Если луч лазера сфокусировать на группе нейтральных атомов, то их можно «захватить» и охладить до практически нулевой абсолютной температуры. При околонулевых температурах можно получить особое состояние вещества, называемое бозе-конденсатом. Нейтральный атом натрия можно представить в виде ядра с положительным зарядом $e$, которое окружено однородным электронным облаком с отрицательным зарядом $-e$. Масса облака пренебрежимо мала по сравнению с массой ядра. В отсутствие внешнего электрического поля центры электронного облака и ядра совпадают. Если атом поместить в электрическое поле, он поляризуется, т.е. у атома появляется дипольный момент. Этот диполь взаимодействует с тем же электрическим полем. Поле определяется распределением интенсивности $I(\vec{r})$ в лазерном пучке и частотой. Если специально подобрать частоту и интенсивность, можно создать потенциальную яму, размерами которой будут ограничены атомы. Атом, помещенный в однородное электрическое поле $\vec{E_0}=E_0 \hat{u}$ ($\hat{u}$ — единичный вектор), приобретает дипольный момент $\vec{p_0}=el\hat{u}=\alpha E_0 \hat{u}$ ($\alpha$ — поляризуемость).  Пусть в начальный момент времени поле выключено. Затем напряженность поля очень медленно повышают до $E_0$. В произвольный момент времени напряженность поля $\vec{E}=E\hat{u}$.
Найдите в этом случае мгновенную поглощаемую атомом мощность. Ответ выразите через векторы $\vec{E}$ и $\dot{\vec{p}}$ ($\dot{\vec{p}}$ — скорость изменения дипольного момента).
Найдите полную работу, совершенную полем к моменту, когда его напряженность достигла $E_0$, и отсюда получите выражение для потенциальной энергии диполя $U_{induced}$ через векторы $\vec{E_0}$ и $\vec{p_0}$. Если поле выключить, то электронное облако в атоме колеблется с собственной частотой $\omega_0$. Рассмотрим атом в переменном электрическом поле $\vec{E}(\vec{r},t) =\hat{u}\ E_0(\vec{r})\cos\omega t$ . Индуцированный дипольный момент $\vec{p}$ будет осциллировать с той же частотой $\omega$. Колеблющийся диполь, как известно, излучает. Это приводит к тому, что дипольный момент и внешнее поле сдвинуты по фазе: $\vec{p}(\vec{r},t)=\hat{u}\ E_0(\vec{r})\alpha(\omega)\cos[\omega t+\varphi(\omega)]$, причем и поляризуемость $\alpha$, и сдвиг фаз $\varphi$ зависят от частоты $\omega$. Т.к. эти процессы происходят с высокой частотой, мы можем наблюдать и измерять лишь усредненные по периоду $2\pi/\omega$ величи́ны. По определению усреденение некой величины по периоду значит $\left\langle {f\left( t \right)} \right\rangle = \cfrac{\omega }{{2\pi }}\int\limits_0^{2\pi /\omega } {f\left( t \right)dt} $. Здесь и далее запись $\langle ... \rangle$ означает усреднение величины в скобках по времени. Интенсивность $I(\vec{r})$ лазерного пучка связана с амплитудой $E_0$ электрического поля следующим образом: $I(\vec{r})=\cfrac{\varepsilon_0c\ E_0^2(\vec{r})}{2}$ , где $\varepsilon_0$ — электрическая постоянная и $c$ — скорость света.
Найдите потенциальную энергию диполя ${U_{dip}}\left( {\vec r} \right) = \left\langle {{U_{induced}}\left( {\vec r,t} \right)} \right\rangle $. Ответ выразите через $\alpha,\:\varphi,\:\varepsilon_0,\:c$ и $I(\vec{r})$. Когда атомы находятся в лазерном пучке, на них рассеиваются фотоны. Это можно описать поглощением и испусканием света. Эти процессы характеризуются скоростью рассеяния $\Gamma_{sc}(\overrightarrow{r})=\dfrac{\langle P_{abs}(\overrightarrow{r})\rangle}{\hslash\omega} $. Где $\langle P_{abs}(\overrightarrow{r})\rangle$ — усредненная по времени мощность, поглощаемая из лазерного пучка, а $\hbar\omega$ — энергия фотона $(\hbar=h/2\pi)$.
Выразите $\Gamma_{sc}(\vec{r})$ через $\alpha,\:\varphi,\:\varepsilon_0,\:c,\:I(\vec{r}),\ \hslash$ и $\omega$. Обе величины $U_{dip}$ и $\Gamma_{sc}(\vec{r})$ зависят от поляризуемости $\alpha$. Чтобы ее рассчитать, рассмотрим одномерный осциллятор в поле $\vec{E}(t)=\hat{u}\ E_0\cos\omega t$. Ось $Ox$ параллельна единичному вектору $\hat{u}$. Координатой $x$ обозначим смещение электронного облака, полагая ядро неподвижным. В уравнение колебаний входят три слагаемых. $\bullet$ $-m_e\omega_0^2x\cdot\hat{u}$ — возвращающая сила, соответствующая свободным колебаниям с собственной частотой $\omega_0$, $\bullet$ $-eE_0 \cos\omega t\cdot\hat{u}$ — вынуждающая сила, $$ $\bullet$ $-m_{e}\gamma_{\omega}\dot{x} \cdot \hat{u}$ — затухание, связанное с излучением. Оно характеризуется коэффициентом затухания $\gamma_{\omega}$, зависящим от частоты. Итак, уравнение колебаний выглядит следующим образом: $\ddot x + {\gamma_\omega }\dot x + \omega _0^2x = \cfrac{{ - eE_0 \cos \omega t}}{{{m_e}}}$, и его решение может быть найдено в виде $x=x_0\cos(\omega t+\varphi)$. Здесь $x_0$ и $\varphi$ нужно определять.
Выразите поляризуемость $\alpha$ через $\gamma_{\omega},\:e,\:m_e,\:\omega_0$ и $\omega$. Рассмотрим еще одну упрощенную модель, в которой в отсутствие внешнего поля центр электронного облака движется по круговой орбите с частотой $\omega$ и скоростью $v$. Когда электрон движется с ускорением, мощность излучения задается формулой ${P_L} = \cfrac{1}{{6\pi {\varepsilon _0}}}\cfrac{{{e^2}{a^2}}}{{{c^3}}}$, $a$ — ускорение. Силу, соответствующую затуханию, можно записать как ${F_d} = - {m_e}{\gamma _\omega }v$. Считайте, что энергия, теряемая электроном за один оборот, много меньше его полной энергии.
Выразите коэффициент затухания $\gamma_{\omega}$ через $e,\ \varepsilon_0,\ c,\ m_e$ и $\omega$. Когда частота вынуждающей силы $\omega$ близка к собственной частоте осциллятора $\omega_0,$ поляризуемость возрастает. Это приводит как к росту потенциальной энергии диполя, так и к увеличению скорости рассеяния. В экспериментах стараются снизить рассеяние, аглубину потенциальной ямы поддержать на достаточном уровне. Для оптимизации этого удобно использовать величину ${{U_{dip}}\left( {\vec r} \right)}/{\hbar {\Gamma _{sc}}\left( {\vec r} \right)}$.
Определим при $\omega=\omega_0$ коэффициент затухания $\gamma \equiv {\gamma _{{\omega _0}}}$. Выразите ${{U_{dip}}\left( {\vec r} \right)}/{\hbar {\Gamma _{sc}}\left( {\vec r} \right)}$ через $\omega,\ \omega_0$ и $\gamma$. В предыдущем пункте было получено, что ${\Gamma _{sc}}\left( {\vec r} \right)$ — величина положительная, а при $\omega<\omega_0$ отношение ${{U_{dip}}\left( {\vec r} \right)}/{\hbar {\Gamma _{sc}}\left( {\vec r} \right)}$ отрицательно. Это означает, что потенциальная энергия отрицательна, и атомы удерживаются в той области пучка, где интенсивность максимальна (в оптической ловушке). Если начать уменьшать глубину потенциальной ямы, то высокоэнергетичные атомы покинут область. Это значит, что удерживаемый газ атомов можно охладить до сверхнизких температур и получить бозе-конденсат. Рассмотрим известный эксперимент с разреженным газом атомов натрия, которые могут образовывать бозе-конденсат. Атомы удерживаются оптической ловушкой. Лазер излучает на длине волны $\lambda$, которой соответствует $\omega < \omega_0$. Распределение интенсивности в пучке задается гауссовой функцией $I\left( {\rho ,z} \right) = \cfrac{{2P}}{{\pi D^2{{\left( z \right)}}}}\ \exp \left( { - \cfrac{{2{\rho ^2}}}{{D^2{{\left( z \right)}}}}} \right)$, где $\rho = \sqrt {{x^2} + {y^2}} $, а ширина пучка $D\left( z \right) = {D_0}\sqrt {1 + {z^2}/z_R^2} $ и ${z_R} = \pi D_0^2/\lambda $ (рис. 2а). Полная мощность излучения $P$ и минимальная ширина пучка $D_0$ определяют параметры потенциальной ямы (оптической ловушки). Один из них — ее глубина $U_{depth}$, которая определяется как абсолютное значение потенциальной энергии в ее локальном минимуме (рис. 2b). На бесконечности потенциальную энергию принимают нулевой.
Выразите глубину потенциальной ямы $U_{depth}$ через $c,\ \omega,\ \omega_0,\ \gamma,\ P$ и $D_0$.
Пусть мощность лазера $P=4$ мВт, длина волны излучения $\lambda=985$ нм, $D_0=6$ мкм, длина волны D-линии натрия $\lambda_0=589$ нм. Получите выражение, а также численно рассчитайте глубину потенциальной ямы $U_{depth}$. Ответ приведите в Кельвинах эквивалентной температуры $T_0$, при которой тепловая энергия атомов равна глубине потенциальной ямы. При температуре электронного облака $T$, много меньшей, чем определенная выше температура $T_0$, потенциальную энергию у дна ямы можно приближенно считать гармонической $U_{dip}(\rho,z)=- U_{depth}+\cfrac{1}{2}\ m\ \Omega_{\rho}^2\rho^2+\cfrac{1}{2}\ m\ \Omega_z^2z^2$, где $m$ — масса атома натрия, а $\Omega_{\rho},\:\Omega_z$ — частоты колебаний в соответствующих направлениях.
Выразите $\Omega_{\rho}$ и $\Omega_z$ через $T_0,\:m,\:D_0,\:z_R$ и постоянную Больцмана $k_B$. При низких тепературах газ атомов натрия состоит из атомов бозе-конденсата и тепловых атомов. Атомы бозе-конденсата подчиняются соотношению неопределенностей, таким образом можно оценить размер области, занимаемой газом, и распреление скоростей в ней. С другой стороны, тепловые атомы описываются уравнениями классической физики и подчиняются распределению Максвелла-Больцмана. Среднее расстояние от атомов натрия до центра ловушки — это характерный размер области, занимаемой газом. Потенциальная энергия монотонно возрастает с ростом размера области, атом пытается ее уменьшить, стараясь занять уровень с минимальной энергией. С другой стороны, по мере уменьшения размера области, соотношение неопределенностей приводит к увеличению скорости атомов, т.е. к увеличению кинетической энергии. Поэтому существует некий оптимальный размер этой области, когда описанные эффекты скомпенсированы. Рассмотрим одномерную потенциальную яму $U(z)=\mathrm{const}+\cfrac{1}{2}\ m\Omega_z^2z^2$.
Оцените размер области $z_0$, занимаемой газом в состоянии бозе-конденсата. Ответ выразите через $m,\:\hbar$, $\Omega_z$.
Выразите энергию $E_{\mathrm{min}}$ низшего энергетического уровня через $\hbar$ и $\Omega_z$.
Выразите среднюю скорость $v_0$ атомов через $m,\:\hbar$, $\Omega_z$. Рассмотрим, как будут вести себя атомы газа из бозе-конденсата и тепловые атомы, если отключить ловушку. Распределение скоростей тепловых атомов — максвелловское, даже если ловушка анизотропна. Напротив, распределение скоростей в бозе-консате анизотропно. А именно, бозе-конденсат расширяется быстрее вдоль осей, где он удерживался сильнее, по сравнению со скоростью расширения вдоль оси, где он удерживался слабо. Если представить, что удерживаемый бозе-конденсат имел сигарооразную форму, то после отключения ловушки он примет форму, более похожую на блинчик.
Выразите отношение ${z_0}/{\rho_0}$ через $\Omega_{\rho}$ и $\Omega_z$, где $z_0$ и $\rho_0$ — начальные размеры области, занимаемой бозе-конденсатом.
Если выключить ловушку, то бозе-конденсат будет разлетаться с различными скоростями $v_{\rho}$ и $v_z$ в разных направлениях. Выразите отношение ${v_{\rho}}/{v_z}$ через $\Omega_{\rho}$ и $\Omega_z$.
Найдите отношение ${z_L}/{\rho_L}$ размеров области расширяющегося бозе-конденсата, когда они намного больше первоначальных (${z_L} \gg {z_0}$ и ${\rho _L} \gg {\rho _0}$). Скорости расширения бозе-конденсата считайте неизменными.
Найдите отношение ${{{z_{T,L}}}}/{{{\rho _{T,L}}}}$ размеров области расширяющегося газа тепловых атомов, когда размеры намного больше первоначальных (${z_{T,L}} \gg {z_0}$ и ${\rho _{T,L}} \gg {\rho _0}$).
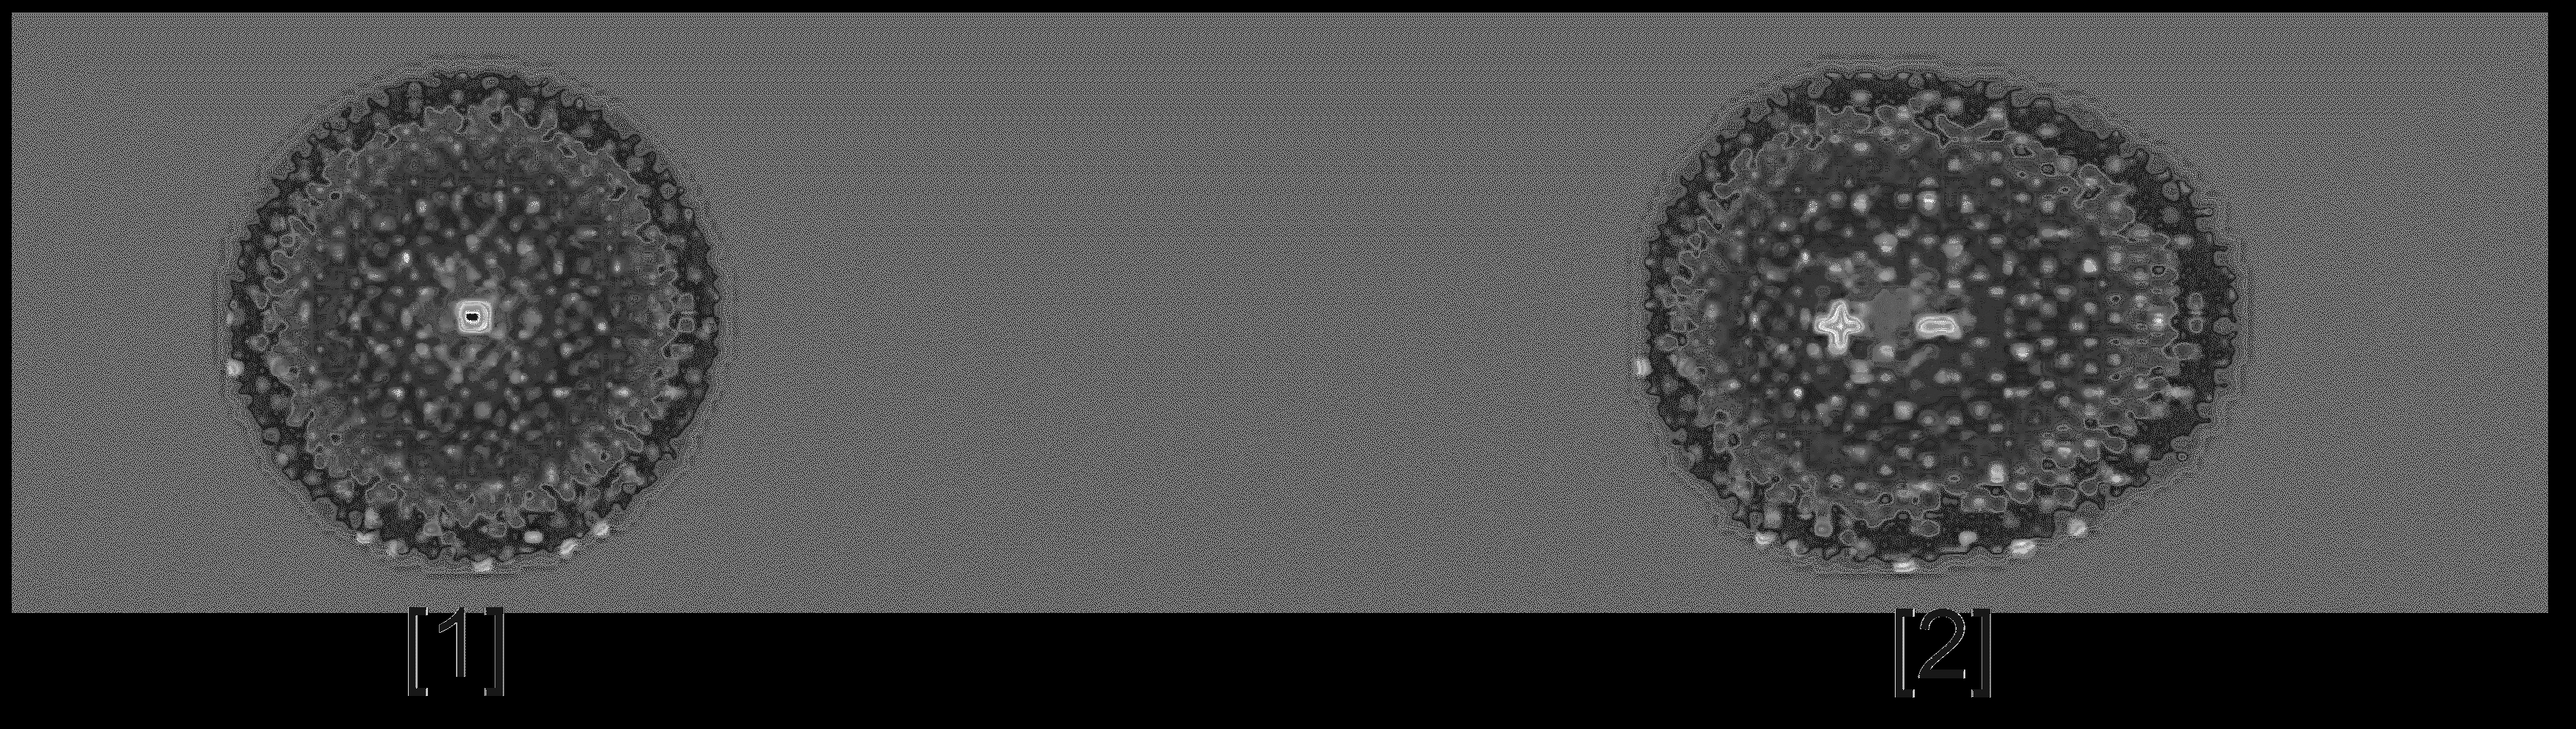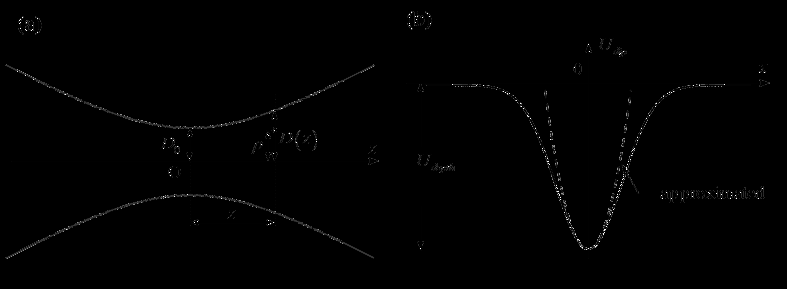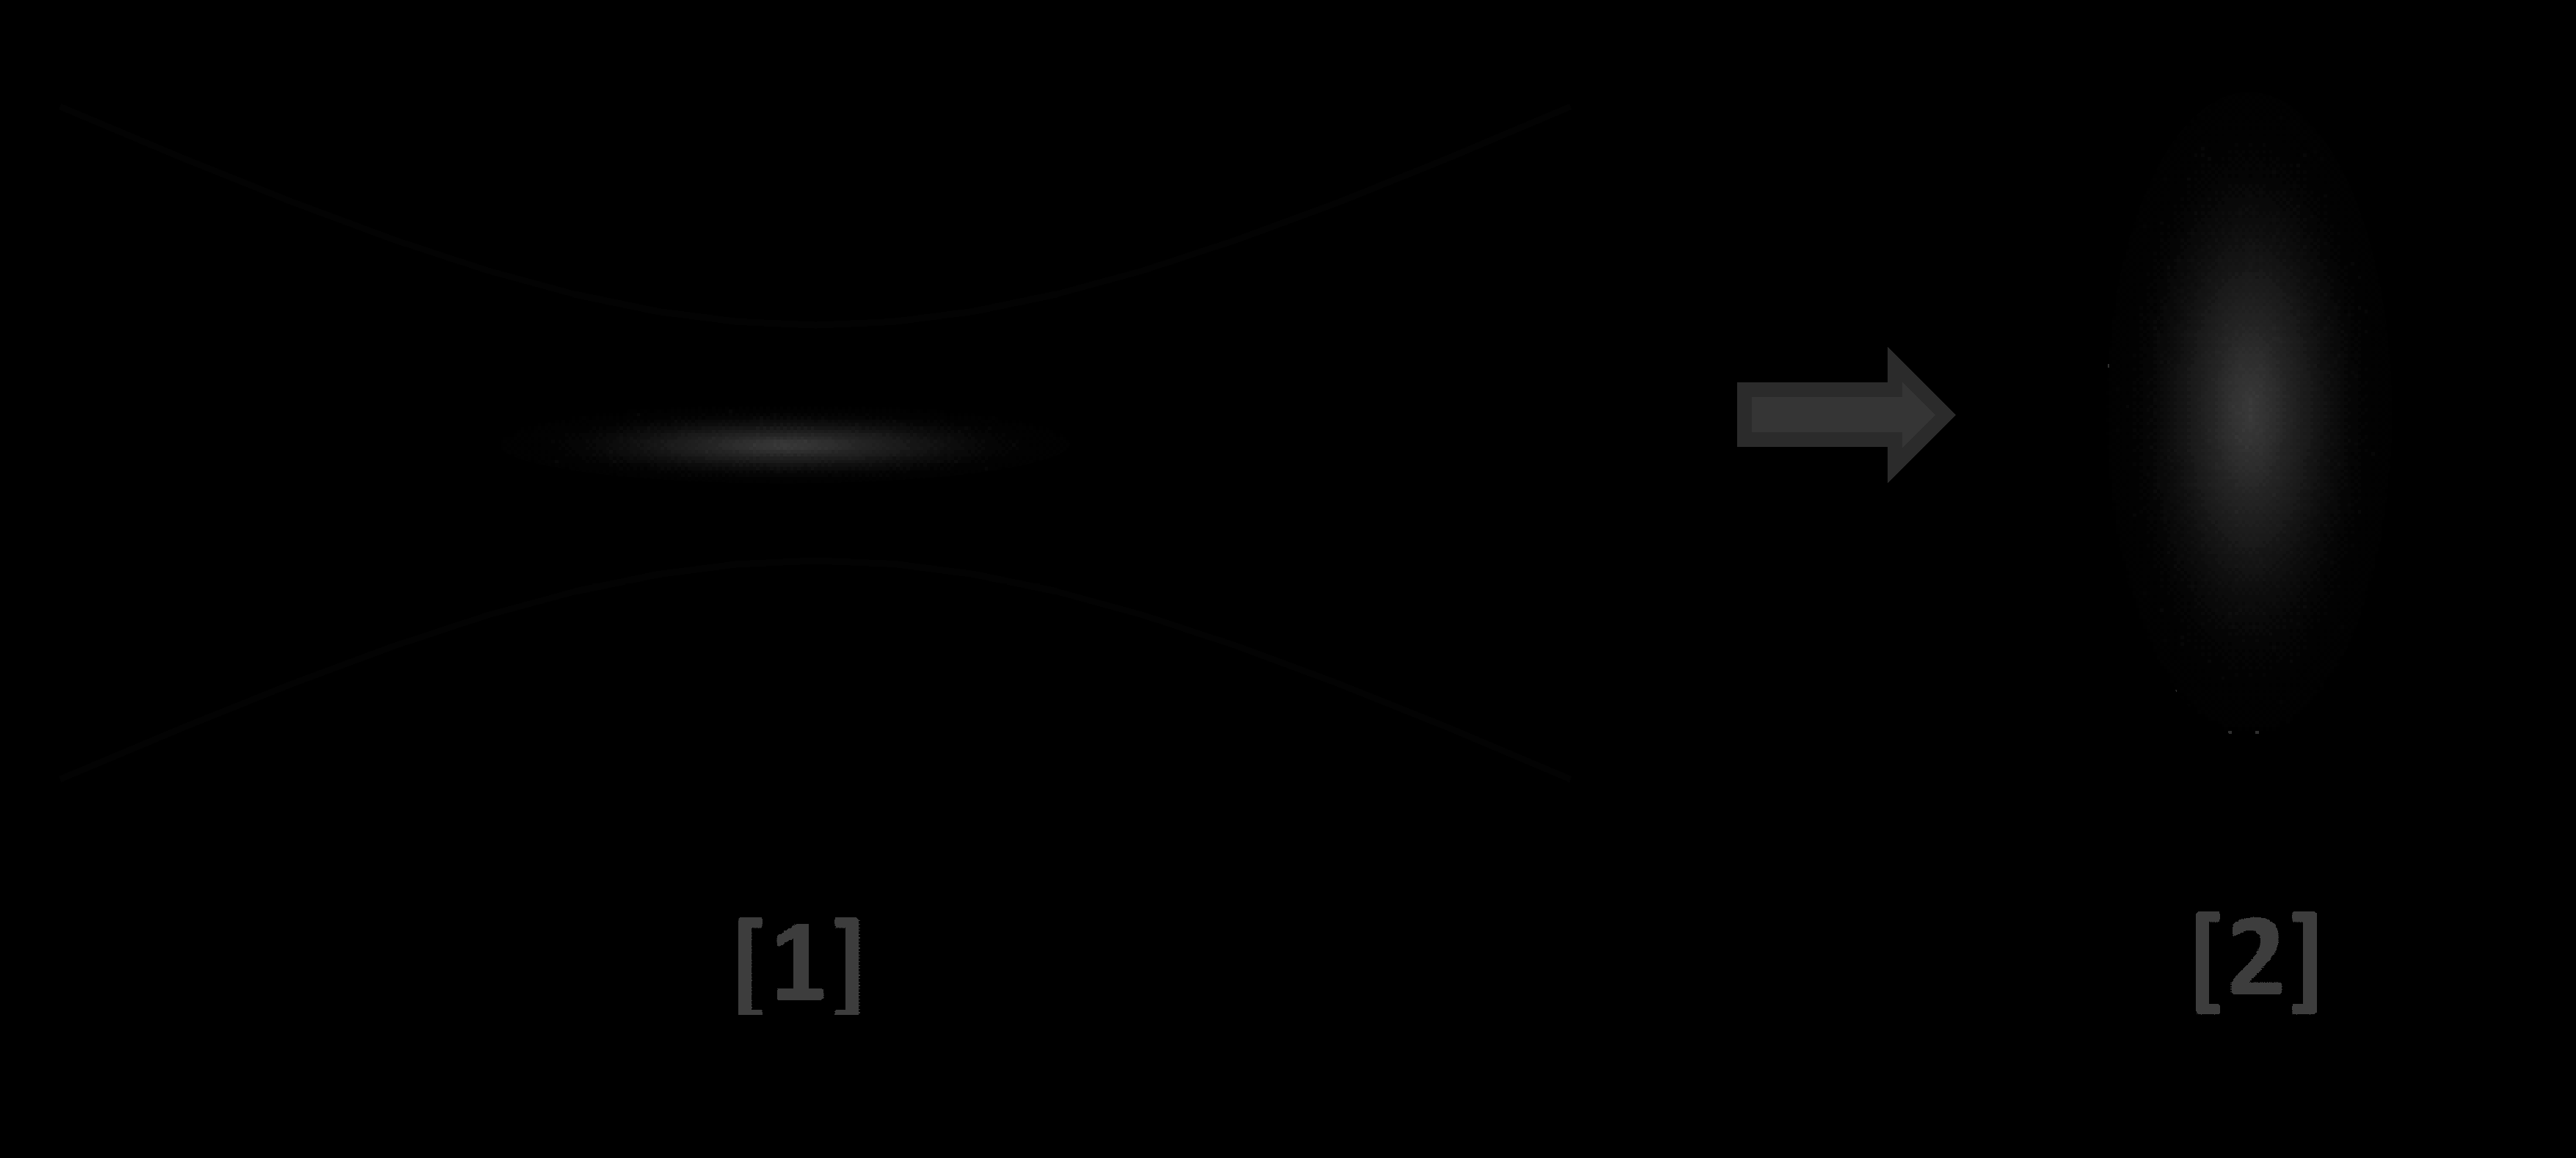
Найдите в этом случае мгновенную поглощаемую атомом мощность. Ответ выразите через векторы $\vec{E}$ и $\dot{\vec{p}}$ ($\dot{\vec{p}}$ — скорость изменения дипольного момента).

Найдите полную работу, совершенную полем к моменту, когда его напряженность достигла $E_0$, и отсюда получите выражение для потенциальной энергии диполя $U_{induced}$ через векторы $\vec{E_0}$ и $\vec{p_0}$.

Найдите потенциальную энергию диполя ${U_{dip}}\left( {\vec r} \right) = \left\langle {{U_{induced}}\left( {\vec r,t} \right)} \right\rangle $.   Ответ выразите через $\alpha,\:\varphi,\:\varepsilon_0,\:c$ и $I(\vec{r})$.

Выразите $\Gamma_{sc}(\vec{r})$ через $\alpha,\:\varphi,\:\varepsilon_0,\:c,\:I(\vec{r}),\ \hslash$ и $\omega$.

Выразите поляризуемость $\alpha$ через $\gamma_{\omega},\:e,\:m_e,\:\omega_0$ и $\omega$.

Выразите коэффициент затухания $\gamma_{\omega}$ через $e,\ \varepsilon_0,\ c,\ m_e$ и $\omega$.

Определим при $\omega=\omega_0$ коэффициент затухания $\gamma \equiv {\gamma _{{\omega _0}}}$.   Выразите ${{U_{dip}}\left( {\vec r} \right)}/{\hbar {\Gamma _{sc}}\left( {\vec r} \right)}$ через $\omega,\ \omega_0$ и $\gamma$.

Выразите глубину потенциальной ямы $U_{depth}$ через $c,\ \omega,\ \omega_0,\ \gamma,\ P$ и $D_0$.

Пусть мощность лазера $P=4$ мВт, длина волны излучения $\lambda=985$ нм, $D_0=6$ мкм, длина волны D-линии натрия $\lambda_0=589$ нм. Получите выражение, а также численно рассчитайте глубину потенциальной ямы $U_{depth}$. Ответ приведите в Кельвинах эквивалентной температуры $T_0$, при которой тепловая энергия атомов равна глубине потенциальной ямы.

Выразите $\Omega_{\rho}$ и $\Omega_z$ через $T_0,\:m,\:D_0,\:z_R$ и постоянную Больцмана $k_B$.

Оцените размер области $z_0$, занимаемой газом в состоянии бозе-конденсата. Ответ выразите через $m,\:\hbar$, $\Omega_z$.

Выразите энергию $E_{\mathrm{min}}$ низшего энергетического уровня через $\hbar$ и $\Omega_z$.

Выразите среднюю скорость $v_0$ атомов через $m,\:\hbar$, $\Omega_z$.

Выразите отношение ${z_0}/{\rho_0}$ через $\Omega_{\rho}$ и $\Omega_z$, где $z_0$ и $\rho_0$ — начальные размеры области, занимаемой бозе-конденсатом.

Если выключить ловушку, то бозе-конденсат будет разлетаться с различными скоростями $v_{\rho}$ и $v_z$ в разных направлениях. Выразите отношение ${v_{\rho}}/{v_z}$ через $\Omega_{\rho}$ и $\Omega_z$.

Найдите отношение ${z_L}/{\rho_L}$ размеров области расширяющегося бозе-конденсата, когда они намного больше первоначальных (${z_L} \gg {z_0}$ и ${\rho _L} \gg {\rho _0}$). Скорости расширения бозе-конденсата считайте неизменными.

Найдите отношение ${{{z_{T,L}}}}/{{{\rho _{T,L}}}}$ размеров области расширяющегося газа тепловых атомов, когда размеры намного больше первоначальных (${z_{T,L}} \gg {z_0}$ и ${\rho _{T,L}} \gg {\rho _0}$).
Темы:
T, 2018, Азиатские, Квантовая физика, Потенциальная яма, Оптический пинцет, Соотношение неопределенностей